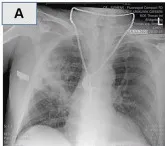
(A) Chest X-ray showing a consolidation in the right upper lobe indicating of pneumonia.
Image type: radiology (x_ray)